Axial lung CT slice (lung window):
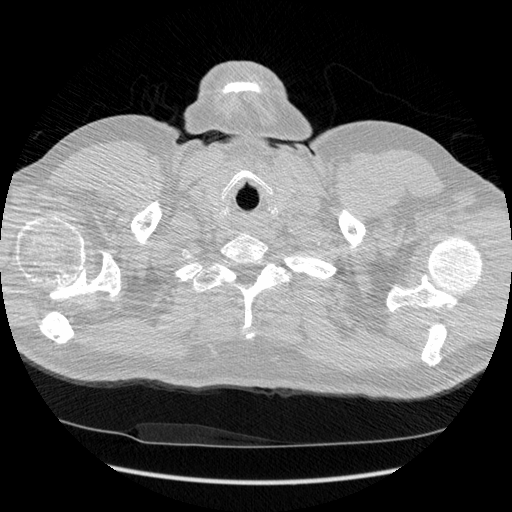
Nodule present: no